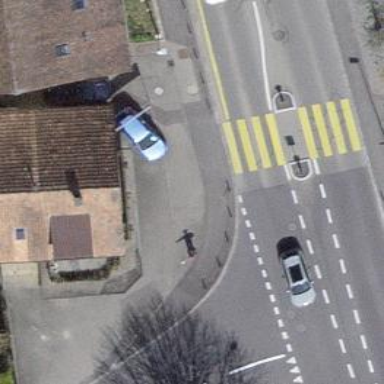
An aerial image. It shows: Sidewalk along the footway.